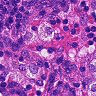
Metastatic tissue present: no